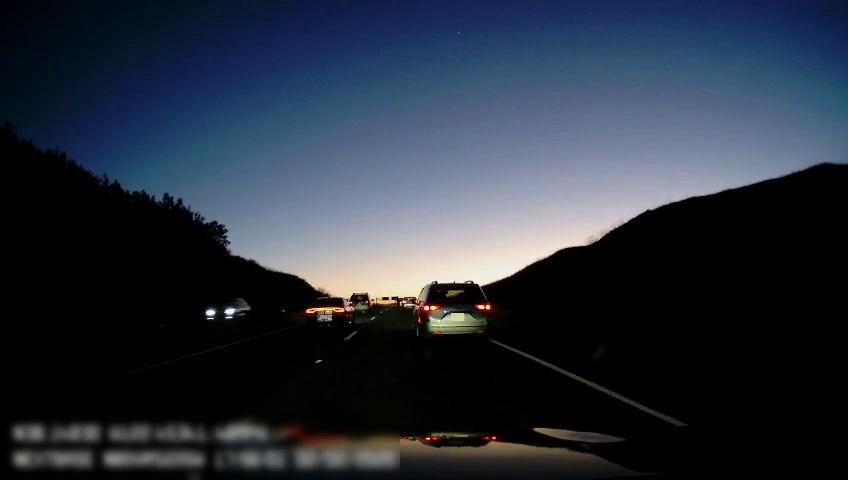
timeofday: Dusk/Dawn/Twilight
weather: Other
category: Drivable Space
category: Vehicles | Car
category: Vehicles | SUV
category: Vehicles | Car
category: Vehicles | Car
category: Vehicles | Van
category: Lanes | Alternate Lane
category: Lanes | Current Lane
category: Lanes | Alternate Lane